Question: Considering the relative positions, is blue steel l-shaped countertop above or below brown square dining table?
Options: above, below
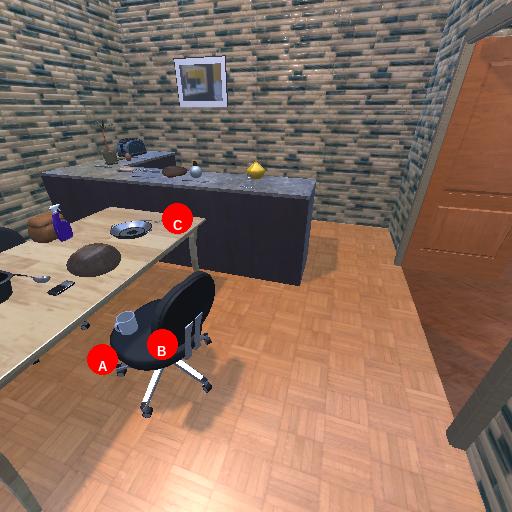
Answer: above